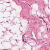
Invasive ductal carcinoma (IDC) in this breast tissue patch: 0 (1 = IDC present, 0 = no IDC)